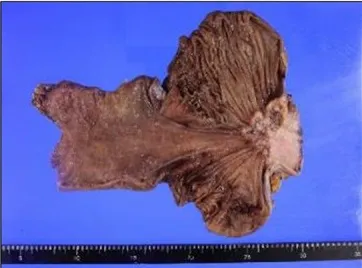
Clinical presentation of NEC and SCC. (E) Macroscopic findings for the resected specimen. No other regional/distant metastasis can be seen in the resected specimen.
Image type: pathology (h&e)